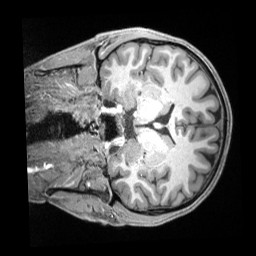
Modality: T1w
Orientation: coronal
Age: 29
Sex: male
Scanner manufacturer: siemens
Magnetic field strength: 3 T
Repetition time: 2.4 s
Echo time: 0.00226 s